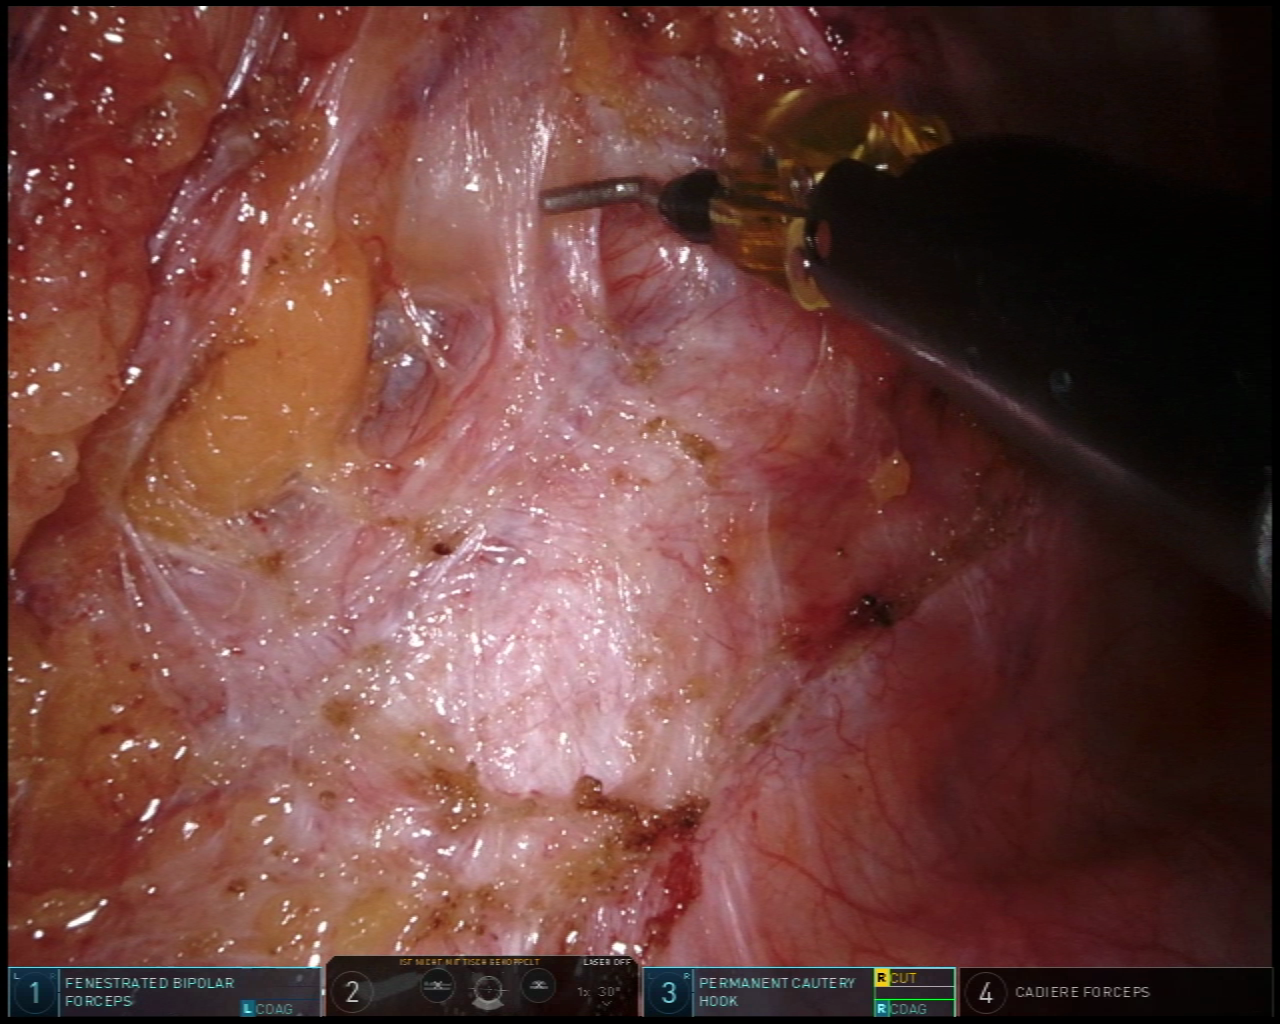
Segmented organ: ureter
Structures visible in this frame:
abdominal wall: no
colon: no
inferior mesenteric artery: no
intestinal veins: no
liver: no
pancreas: no
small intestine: no
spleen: no
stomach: no
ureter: yes
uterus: no
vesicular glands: no